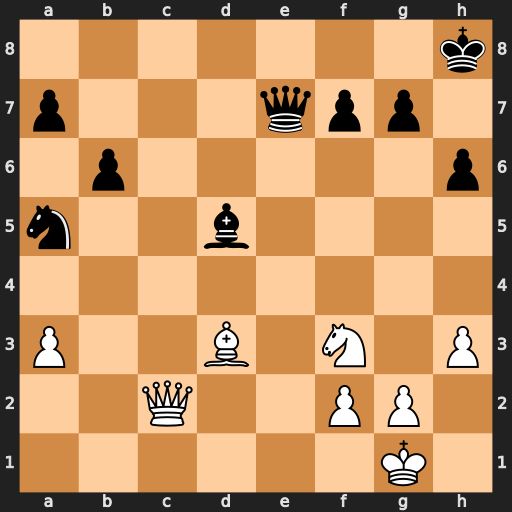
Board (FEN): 7k/p3qpp1/1p5p/n2b4/8/P2B1N1P/2Q2PP1/6K1
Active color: w
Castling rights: -
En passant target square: -
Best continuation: Qc8+ Qd8 Qxd8#